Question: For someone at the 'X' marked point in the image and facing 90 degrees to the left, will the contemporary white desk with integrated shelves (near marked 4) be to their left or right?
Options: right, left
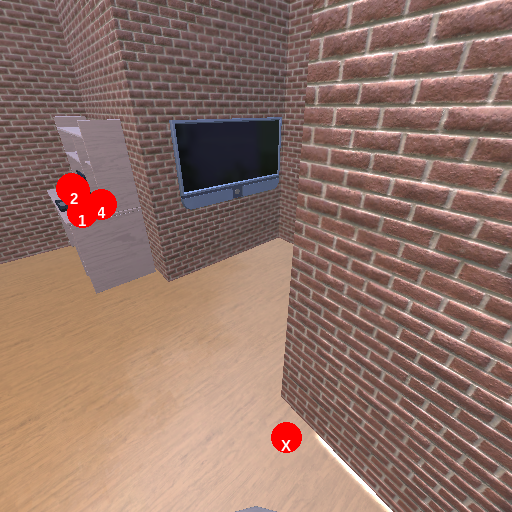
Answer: right